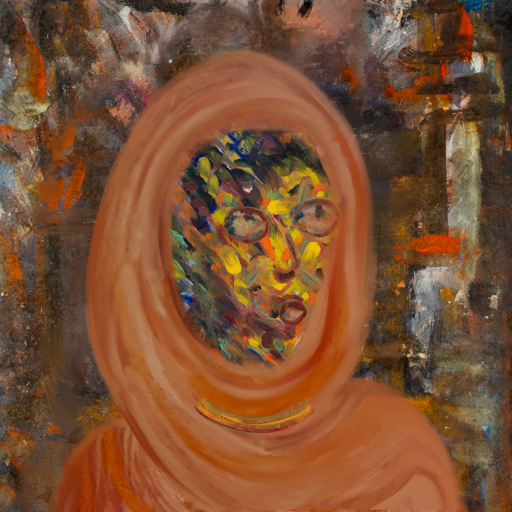
Background: GypsyQueen, Head And Neck Side: An_Impression, Face Side: Orphan, Bust: Pious_Lady, Hair Side: Blank, Head Accessory: Pious_Lady_Scarf, Second Necklace: Blank, Necklace: Mother_And_Son_Son, Baby: Blank